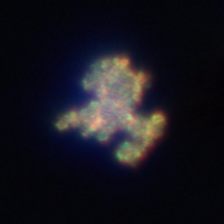
Taxon: Unknown_detritus
Group: Unknown